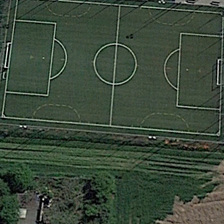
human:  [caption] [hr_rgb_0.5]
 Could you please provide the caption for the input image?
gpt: a football field is near many green plants .

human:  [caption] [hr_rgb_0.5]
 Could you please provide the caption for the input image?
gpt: a football field is near many green plants .

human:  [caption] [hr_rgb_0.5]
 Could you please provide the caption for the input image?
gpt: a football field is near many green plants .

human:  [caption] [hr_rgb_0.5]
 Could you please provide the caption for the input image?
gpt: a football field is near many green plants .

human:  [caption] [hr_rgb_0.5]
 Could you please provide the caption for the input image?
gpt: a football field is near many green plants .